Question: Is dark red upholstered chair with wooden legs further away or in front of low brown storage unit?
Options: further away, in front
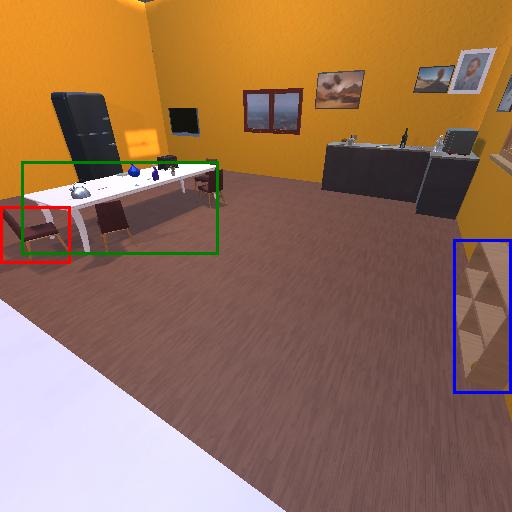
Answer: further away